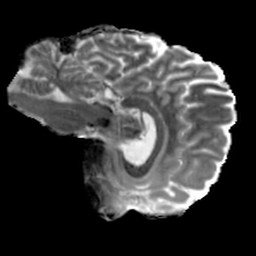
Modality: MD
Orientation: sagittal
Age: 29
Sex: male
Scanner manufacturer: siemens
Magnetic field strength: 6.98 T
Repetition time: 7.776 s
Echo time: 0.076 s